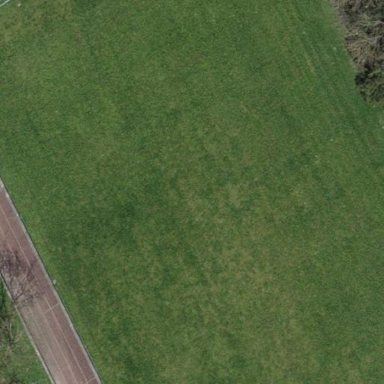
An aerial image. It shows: Soccer pitch with grass surface for leisure land.